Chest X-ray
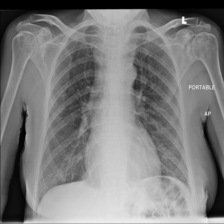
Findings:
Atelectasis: negative
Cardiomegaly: negative
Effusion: negative
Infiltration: negative
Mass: negative
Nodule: negative
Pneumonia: negative
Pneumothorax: negative
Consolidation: negative
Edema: negative
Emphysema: negative
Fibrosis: negative
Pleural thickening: negative
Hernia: negative